Question: Its possible list apps by the package name it uses?
'''
com.google.earth
com.google.android.apps.giant
'''
And get a list with only two apps?
I want open google play store app in my device and search apps by multiples packages name.

Imagine this picture but with other apps... exactly the app with package name "com.google.earth" and "com.google.android.apps.giant"
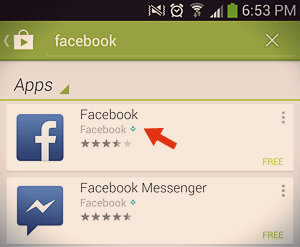
Answer: From the <URL>, there is no way to achieve this.
You can only open a single app detail page:
'''
market://details?id=<package_name>
'''
the list of app from a developer:
'''
market://search?q=pub:<publisher_name>
'''
Or a search query
'''
market://search?q=<seach_query>&c=apps
'''